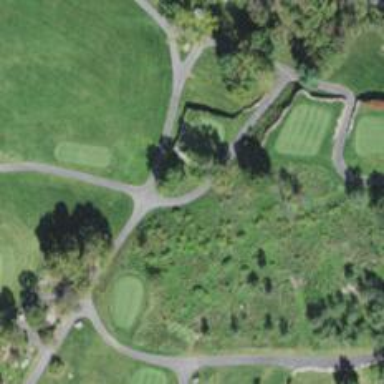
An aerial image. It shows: Asphalt service road used as golf cart path.